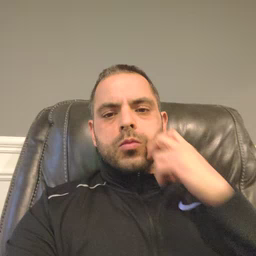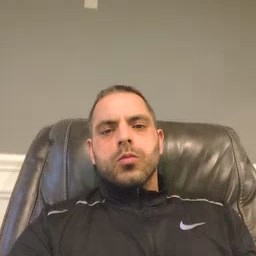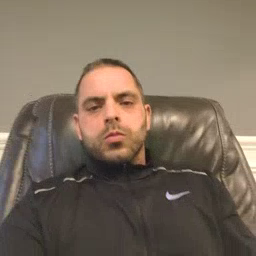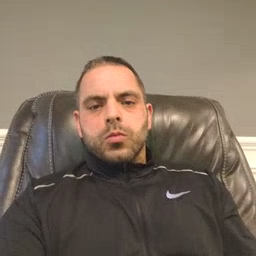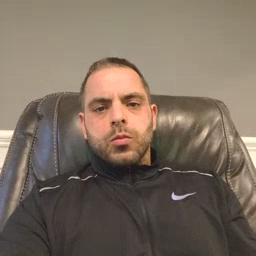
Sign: tree